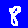
Digit: 8